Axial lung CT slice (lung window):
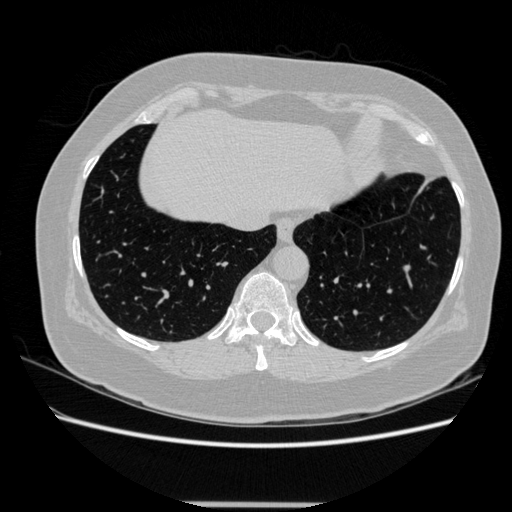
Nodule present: no